Field crop: tomato
Growth stage: 1
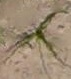
Species: cyperus